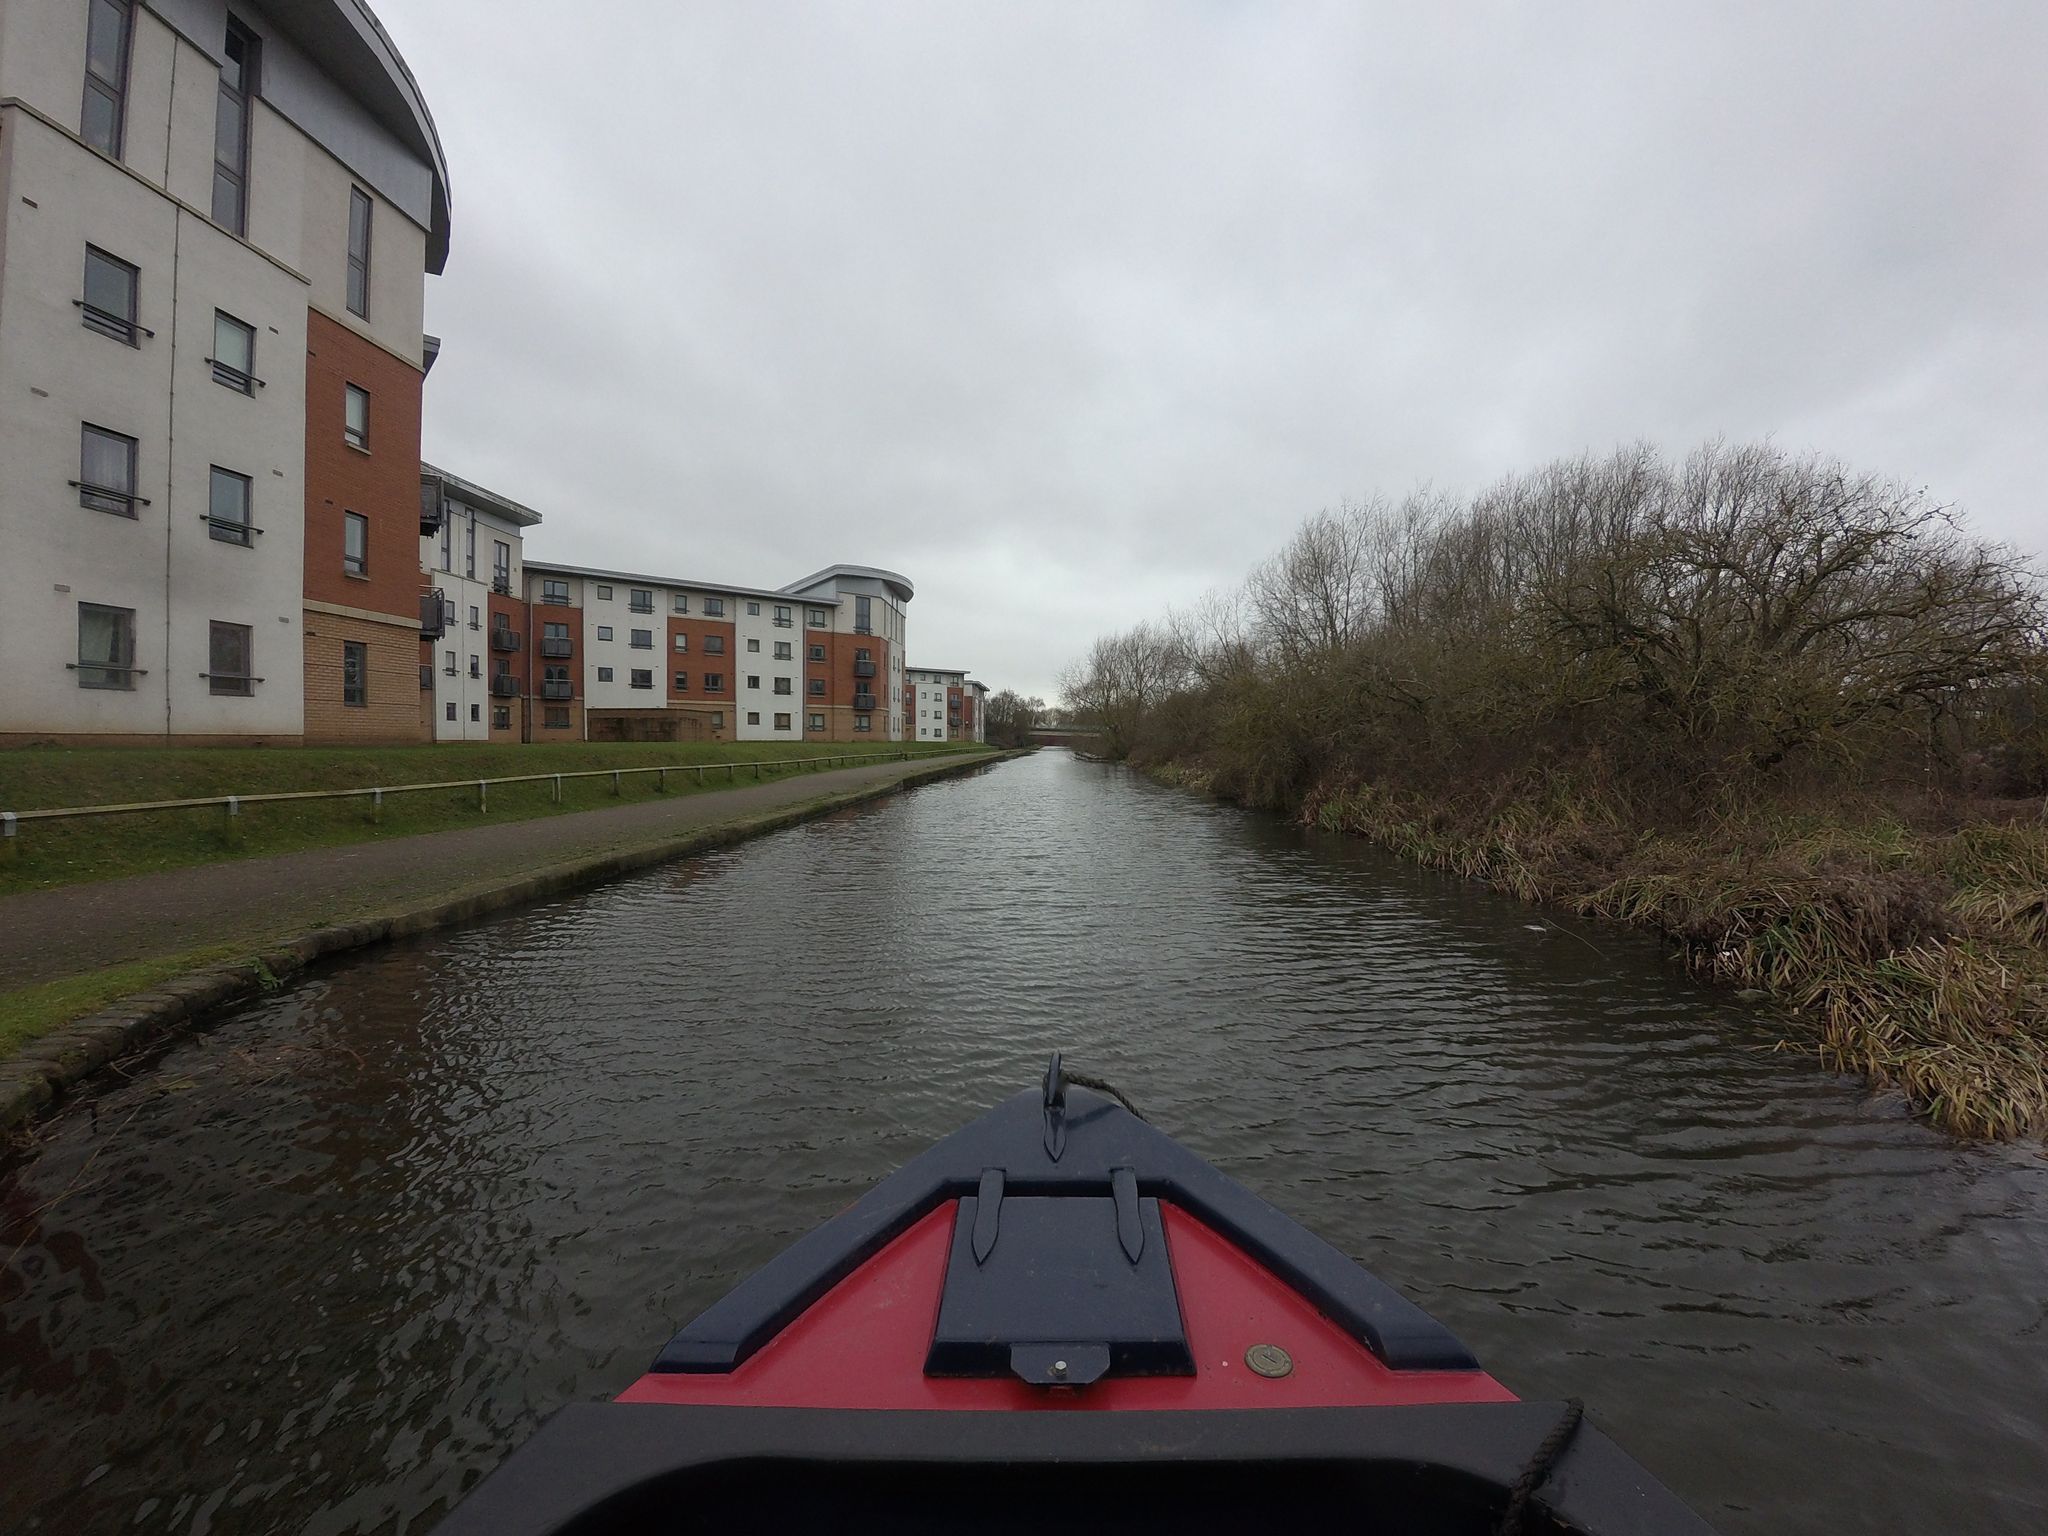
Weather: cloudy
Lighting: day
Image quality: slightly poor
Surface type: driving surface
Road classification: bridleway
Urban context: urban centre
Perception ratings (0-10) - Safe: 4.03, Lively: 7.5, Beautiful: 3.34, Boring: 3.03, Depressing: 7.68, Wealthy: 4.84